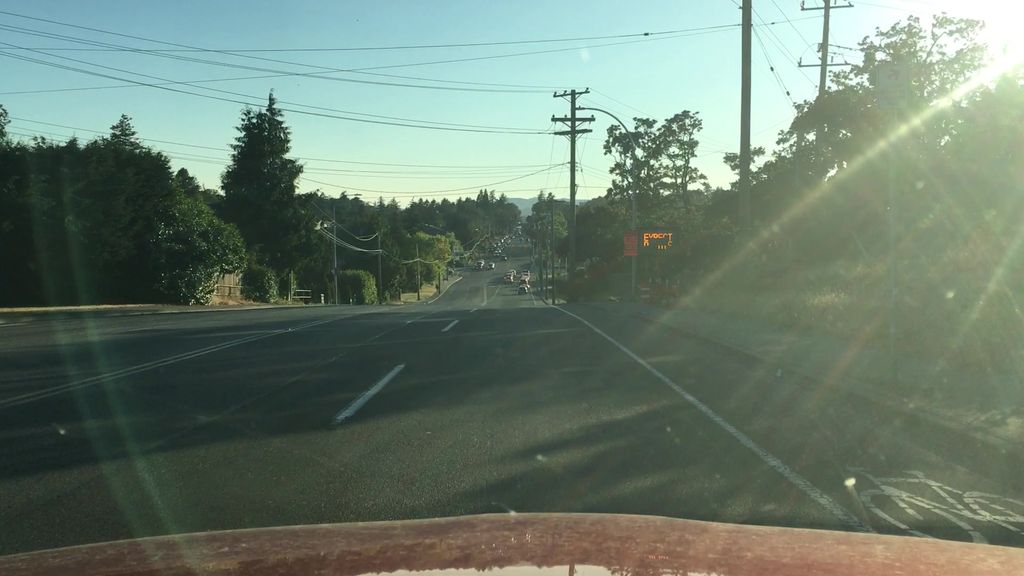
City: victoria